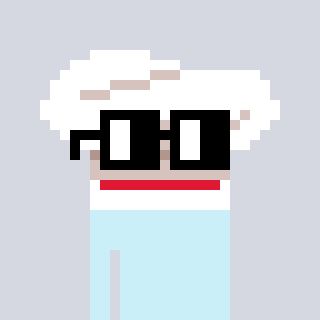
a pixel art character with square black glasses, a chef hat-shaped head and a foggrey-colored body on a cool background